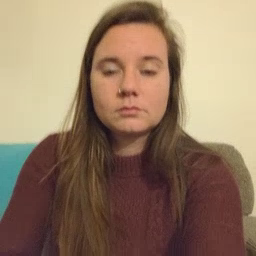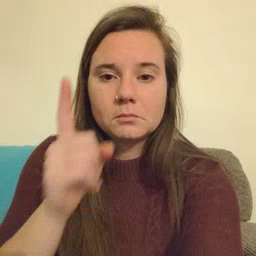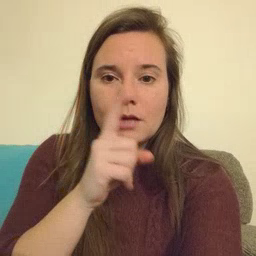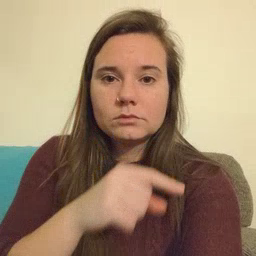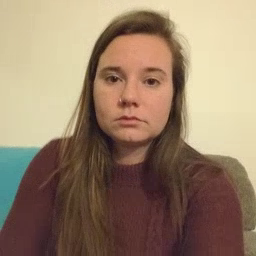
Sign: mouse